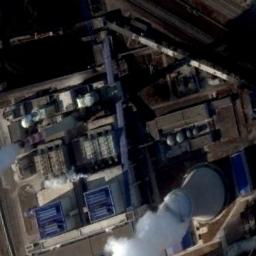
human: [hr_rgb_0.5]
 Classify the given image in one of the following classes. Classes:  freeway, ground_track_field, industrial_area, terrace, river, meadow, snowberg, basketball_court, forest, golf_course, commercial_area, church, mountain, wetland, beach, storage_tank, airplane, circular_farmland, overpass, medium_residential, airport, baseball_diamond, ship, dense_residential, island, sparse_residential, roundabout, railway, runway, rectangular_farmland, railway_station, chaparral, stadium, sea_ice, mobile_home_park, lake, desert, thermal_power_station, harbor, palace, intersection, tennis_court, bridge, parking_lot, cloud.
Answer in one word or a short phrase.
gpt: thermal_power_station